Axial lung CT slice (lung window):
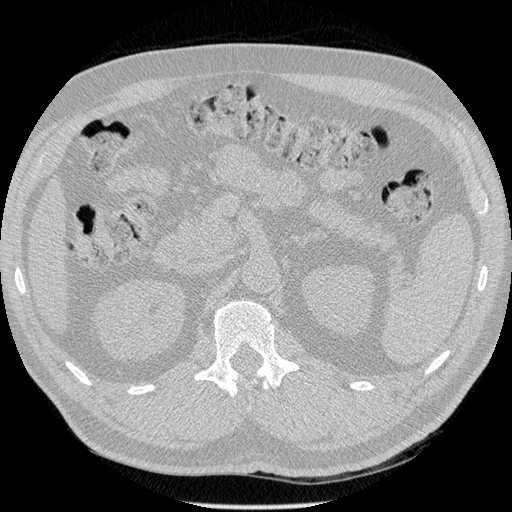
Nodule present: no